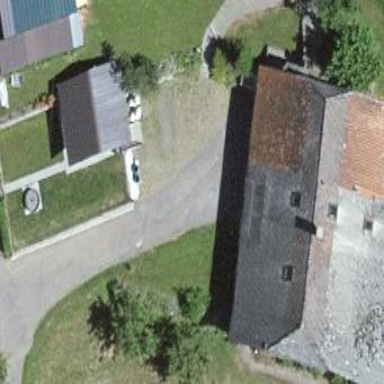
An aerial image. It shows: Farm building.